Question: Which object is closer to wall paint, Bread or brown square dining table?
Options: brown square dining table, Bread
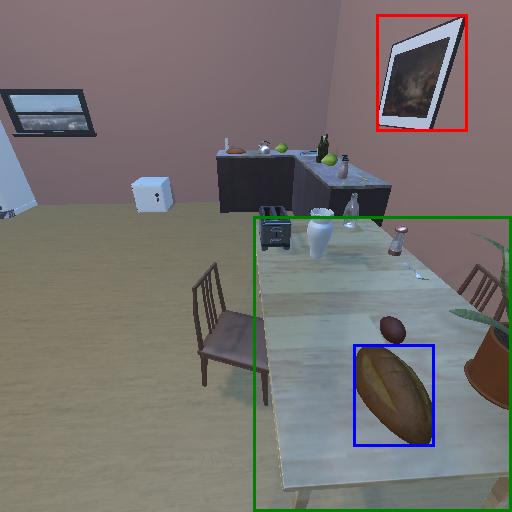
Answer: brown square dining table